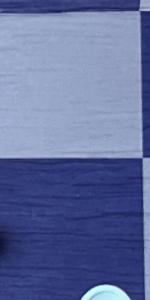
Label: Empty